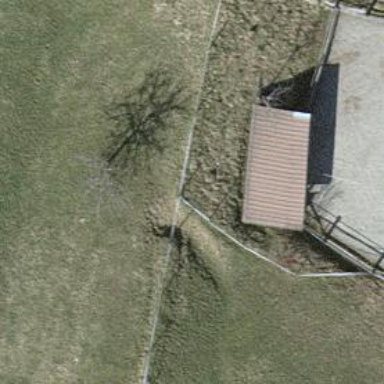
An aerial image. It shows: Gate.